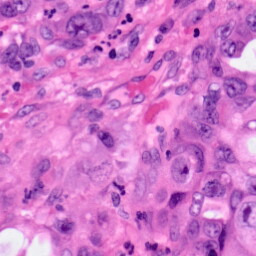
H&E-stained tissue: Pancreatic